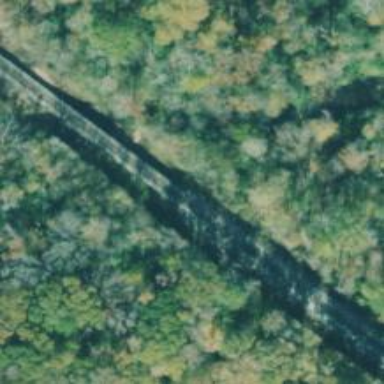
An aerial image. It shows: Railway bridge.